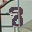
Label: 8